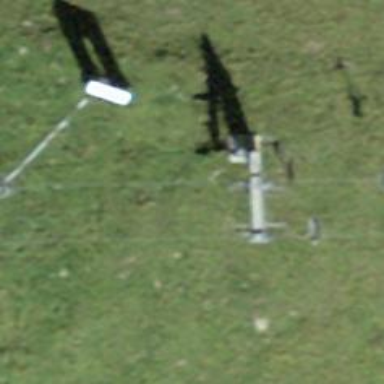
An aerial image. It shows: Pylon for aerialway.